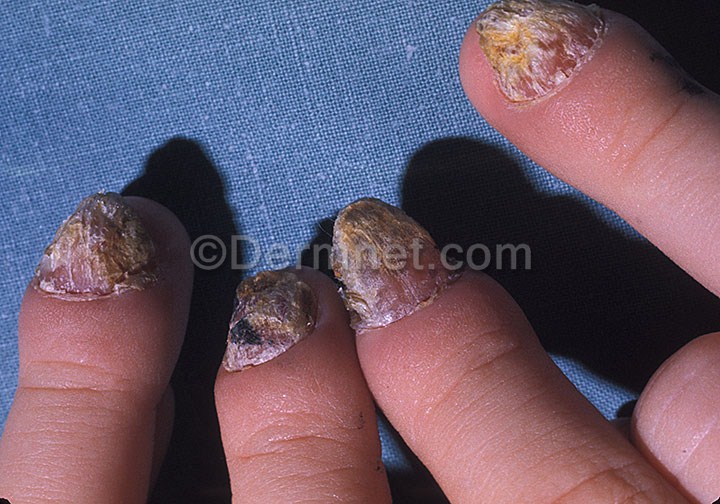
Disease: Tinea Ringworm Candidiasis and other Fungal Infections